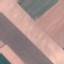
Label: AnnualCrop